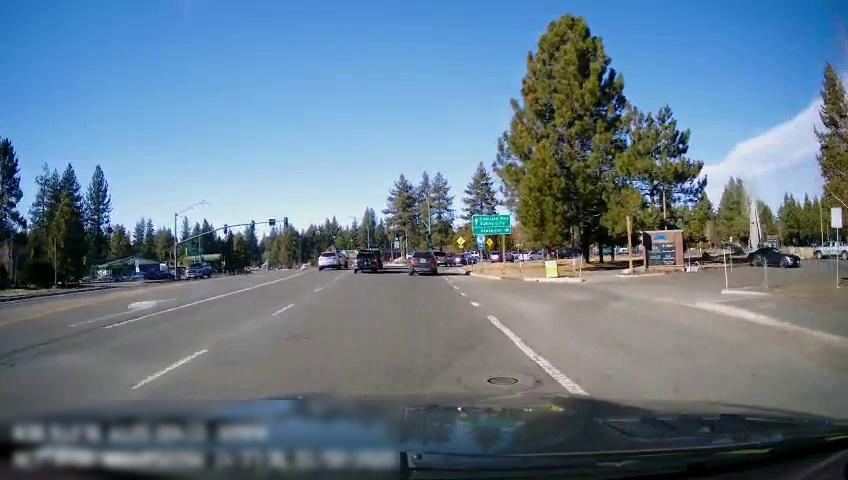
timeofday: Day
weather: Sunny
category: Drivable Space
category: Vehicles | SUV
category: Vehicles | SUV
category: Vehicles | SUV
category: Vehicles | SUV
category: Vehicles | Car
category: Vehicles | SUV
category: Lanes | Current Lane
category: Lanes | Current Lane
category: Lanes | Opposite Lane
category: Lanes | Alternate Lane
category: Traffic | Signs
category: Traffic | Signs
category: Traffic | Signs